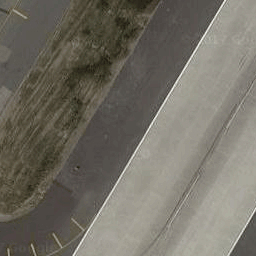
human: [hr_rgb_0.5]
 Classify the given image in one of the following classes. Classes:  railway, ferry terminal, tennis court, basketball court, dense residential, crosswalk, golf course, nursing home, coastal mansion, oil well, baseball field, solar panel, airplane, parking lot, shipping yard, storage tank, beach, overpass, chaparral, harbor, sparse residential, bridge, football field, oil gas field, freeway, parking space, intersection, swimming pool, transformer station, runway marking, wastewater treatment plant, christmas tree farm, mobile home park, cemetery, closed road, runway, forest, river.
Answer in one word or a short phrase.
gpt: runway